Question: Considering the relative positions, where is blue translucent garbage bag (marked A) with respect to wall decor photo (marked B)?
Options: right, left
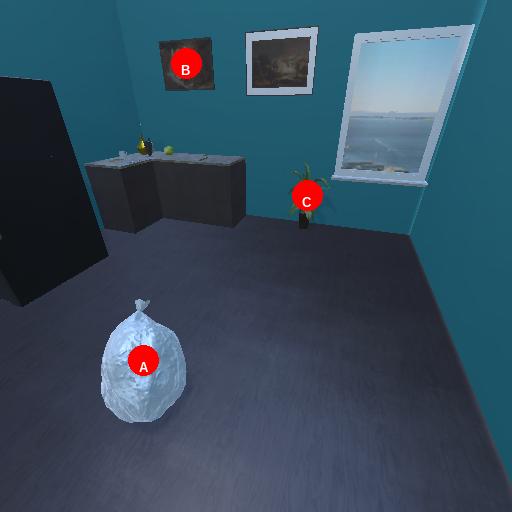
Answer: right